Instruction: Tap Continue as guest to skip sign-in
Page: checkout
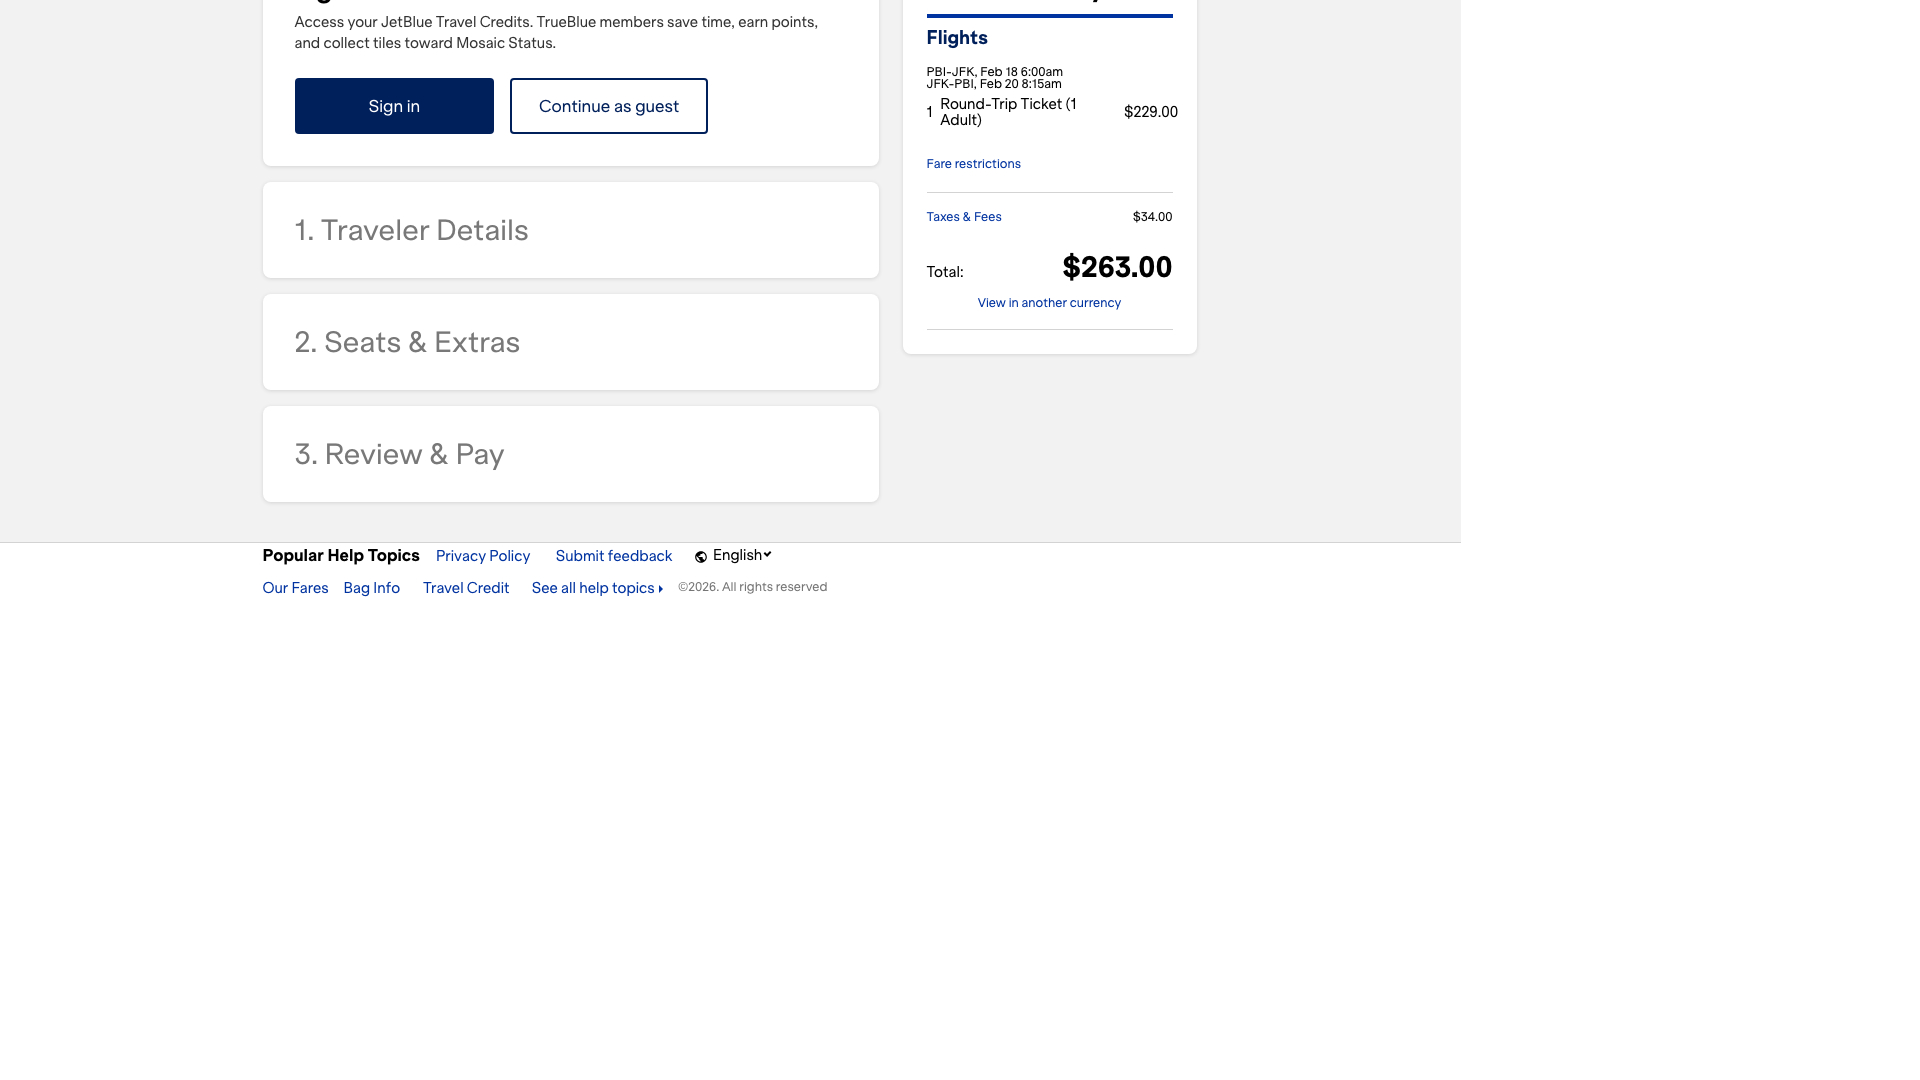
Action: click